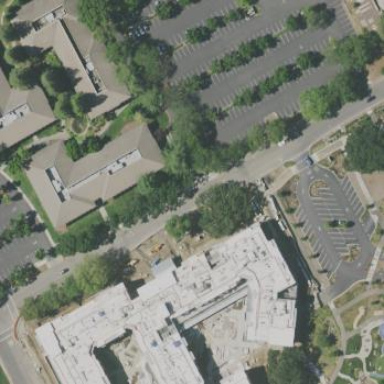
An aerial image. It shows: Commercial building.